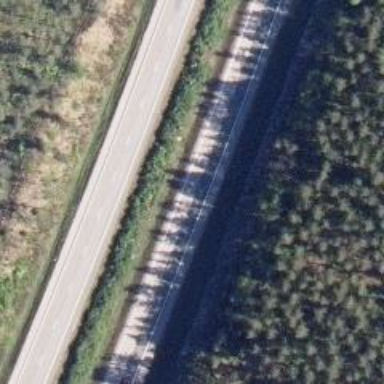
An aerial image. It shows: Asphalt motorway.